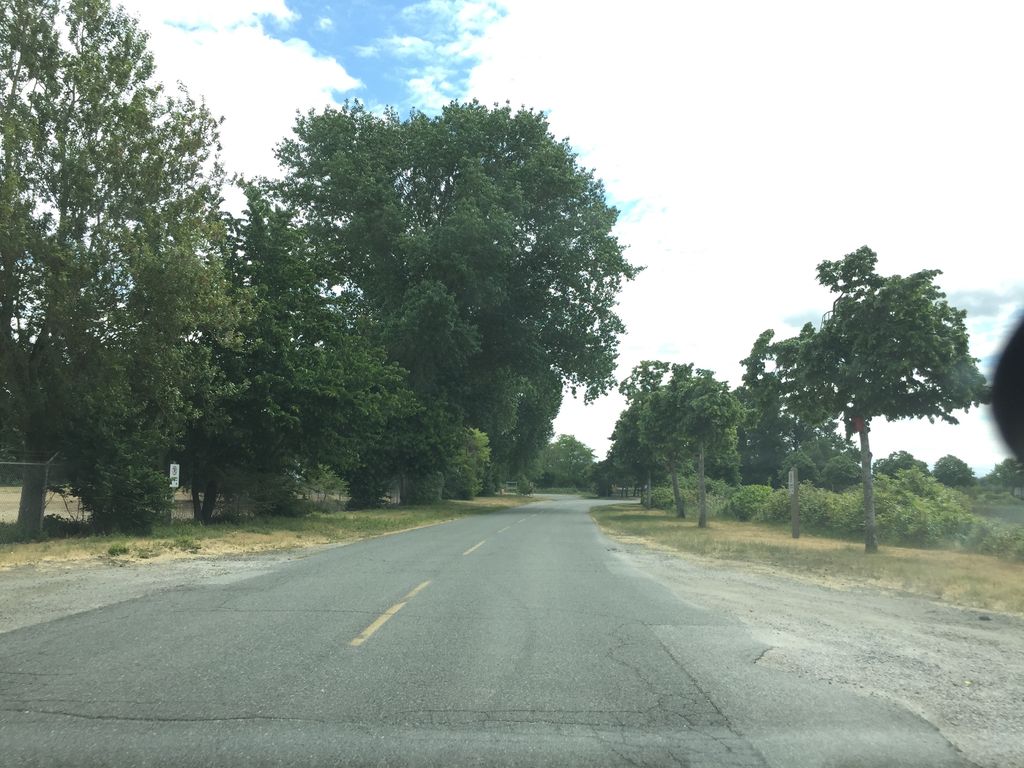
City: vancouver